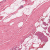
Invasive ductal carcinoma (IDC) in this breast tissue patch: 0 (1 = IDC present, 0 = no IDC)